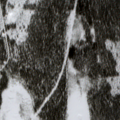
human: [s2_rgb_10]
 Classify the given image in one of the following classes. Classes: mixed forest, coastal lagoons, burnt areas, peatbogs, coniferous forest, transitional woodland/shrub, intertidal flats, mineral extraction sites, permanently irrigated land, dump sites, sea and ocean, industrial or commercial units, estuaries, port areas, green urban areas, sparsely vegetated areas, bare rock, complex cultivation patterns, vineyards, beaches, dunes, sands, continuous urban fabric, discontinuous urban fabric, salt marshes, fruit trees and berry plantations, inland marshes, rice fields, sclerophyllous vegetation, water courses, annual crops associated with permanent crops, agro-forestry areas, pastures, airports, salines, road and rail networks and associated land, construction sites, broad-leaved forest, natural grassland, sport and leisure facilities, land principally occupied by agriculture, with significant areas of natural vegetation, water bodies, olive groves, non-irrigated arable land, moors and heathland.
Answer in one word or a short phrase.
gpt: coniferous forest, transitional woodland/shrub, peatbogs